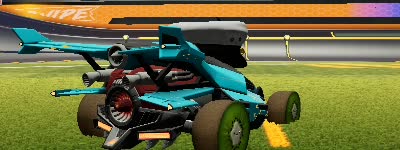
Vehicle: aftershock